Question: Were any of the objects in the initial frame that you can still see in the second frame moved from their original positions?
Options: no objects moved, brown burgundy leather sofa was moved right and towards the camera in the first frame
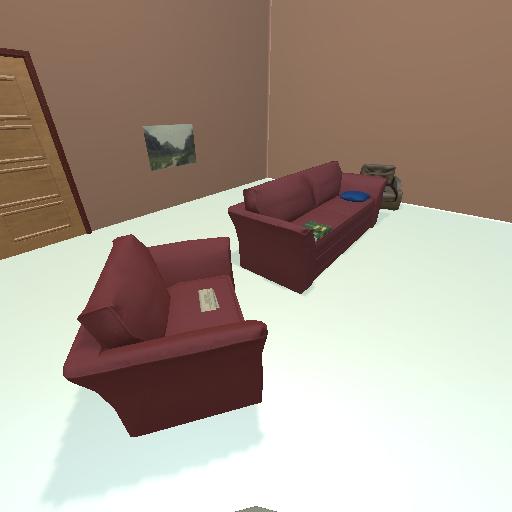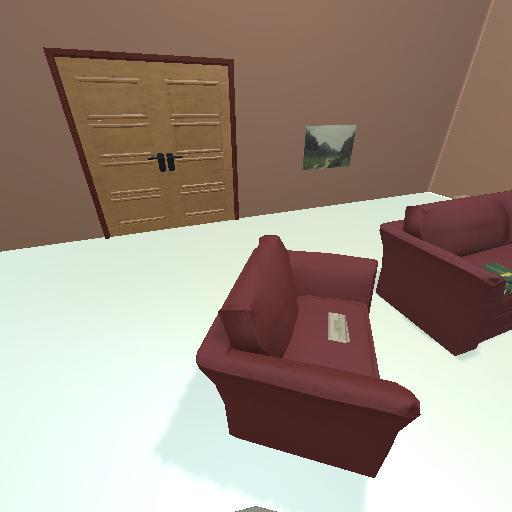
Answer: no objects moved